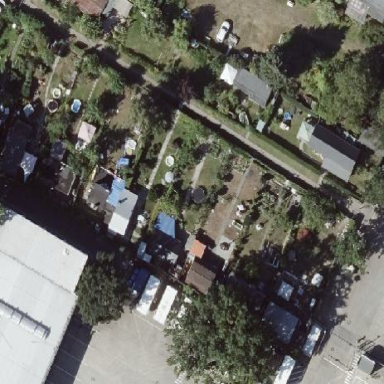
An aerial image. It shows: Allotments area.